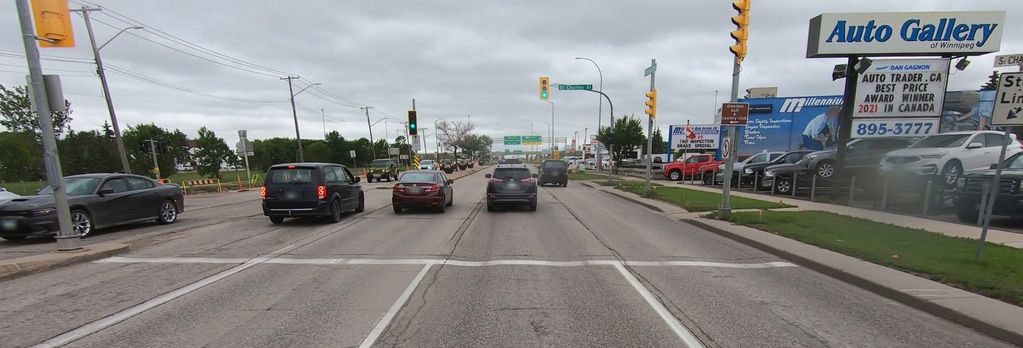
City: winnipeg